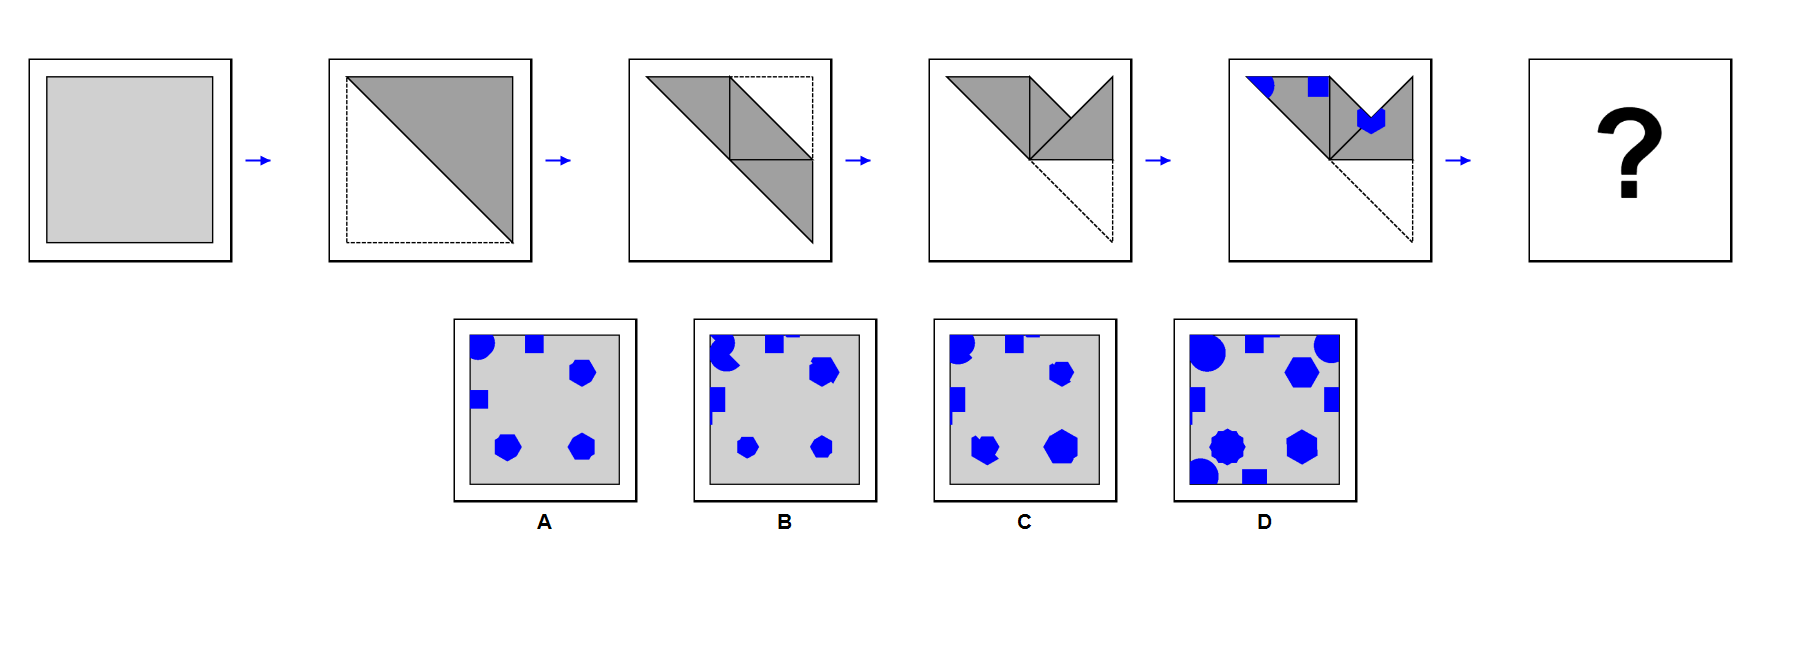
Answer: A